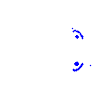
Particle: electron